Question: I have several datasets that span over one year worth of data that collected hourly readings from Mar 2018 to June 2019. I want to be able to isolate one year's worth of data only (ex:1-mar-2018 00:00:00 to 28-feb-2019 23:00:00), and plot that in polar coordinates. However, the problem I run into, is that I want the polar graph to have January (year indifferent) at the top and not march 2018. One caveat to this, is that I do not want to have to calculate how many radians I will need to offset the start of the graph as I have to do this for several different datasets that do not all start from the same point (I have been searching for weeks for how to do this). If the only way to do this is to offset by radians then so be it, but perhaps someone has a better idea.
Here is an example of my dataset:
'''
library(lubridate)
NoOfHours <- as.numeric(ymd_hms("2019-6-1 17:00:00") - ymd_hms("2018-3-01 8:00:00"))*24
data <- as.data.frame(ymd_hms("2018-3-01 8:00:00") + hours(0:NoOfHours))
colnames(data) <- 'date'
set.seed(10)
data$level <- runif(nrow(data), min = 0, max = 150)
'''
The levels range from 0-150. Some of the other datasets go over 200.
Additionally, I want to apply a gradient background colour, that goes from green to red as it ascends from 0 to 200. It will serve to denote high values. Here is an example of what I mean, although it is not a polar plot and it is at an angle (I could not find a good representative image): <URL>
Finally, if possible, I want to have a hole in the centre of the plot, similar to a donut plot so that the lowest values are more readable over a year. Currently I can get started with this problem, but the details are plaguing me. Any help would be appreciated.
I can isolate a year's worth of data and plot it in polar coordinates. I am using this code:
'''
Hours <- format(as.POSIXct(strptime(data$date,"%Y-%m-%d %H:%M:%S",tz="")) ,format = "%H:%M:%S")
data$hours <- Hours
Date <- format(as.POSIXct(strptime(data$date,"%Y-%m-%d %H:%M:%S",tz="")) ,format = "%Y-%m-%d")
data$date_date <- Date #output
library(openair)
yeardata <- selectByDate(data, start = "2018-3-1", end = "2019-2-28", year = 2018:2019)
library(ggplot2)
plot <- ggplot(yeardata, aes(x=date, y=level)) +
geom_line() +
scale_colour_hue(l=50) + # Use a slightly darker palette than normal
geom_smooth(method=lm, # Add linear regression lines
se=FALSE)
plot
plot + coord_polar() + theme_minimal()
'''
This ends up producing this graph:
One year plot

Although this is close to what I want, like I mentioned above, I need it to start at January (top of graph) and then possibly have a line to denote the year separation.
Thank you
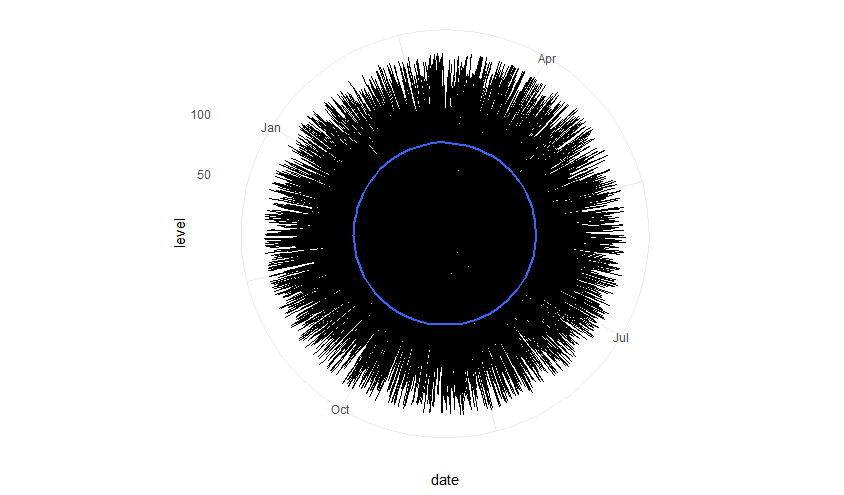
Answer: Here's an approach which circumvents the coord_polar rotation issue by re-expressing each date as a day in calendar year 2019, so that the data will always start with Jan 1, and that can be the top of the chart. (Otherwise you'd have to adjust each set of data to express how many days into the year the first data is, then multiply that by 2*pi/365 to set your start angle.)
'''
library(dplyr); library(lubridate)
data_1yr <- data %>%
mutate(date19 = ymd(paste(2019, month(date), day(date)))) %>%
mutate(day_num = 1 + (date - min(date))/ddays(1)) %>%
filter(day_num <= 365)
'''
The background shading will plot very slowly if you want to show thousands of separate shaded regions. To get around this, you might want to take a daily average and use that to drive the shading:
'''
data_1yr_daily = data_1yr %>%
group_by(date19) %>%
summarize(level = mean(level))
'''
Then we can plot these two, with the daily averages driving two 'geom_col', one in the positive and one in the negative direction. (I had some trouble with 'geom_tile' and 'geom_rect' in this context, but those might be better fits for this.) The fill gradient is as you described, and I sued 'ylim' to specify a wider range than the data, and to make the pie into a donut.
'''
ggplot(data = data_1yr, aes(x=date19, y=level)) +
geom_col(data = data_1yr_daily, aes(fill = level, y = Inf), width = 1) +
geom_col(data = data_1yr_daily, aes(fill = level, y = -50), width = 1) +
geom_line() +
scale_fill_gradient(low = "green", high = "red") +
geom_smooth(method=lm, # Add linear regression lines
se=FALSE) +
coord_polar() +
ylim(c(-150, 200)) +
theme_minimal()
'''
<URL>